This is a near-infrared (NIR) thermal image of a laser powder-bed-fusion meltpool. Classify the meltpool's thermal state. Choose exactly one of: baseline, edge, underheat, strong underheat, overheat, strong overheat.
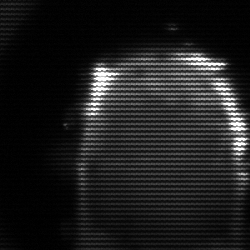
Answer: baseline